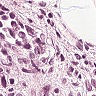
Metastatic tissue present: yes